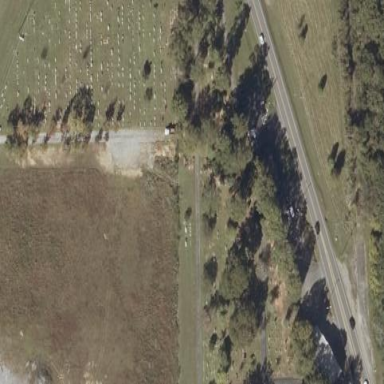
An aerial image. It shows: Cemetery.